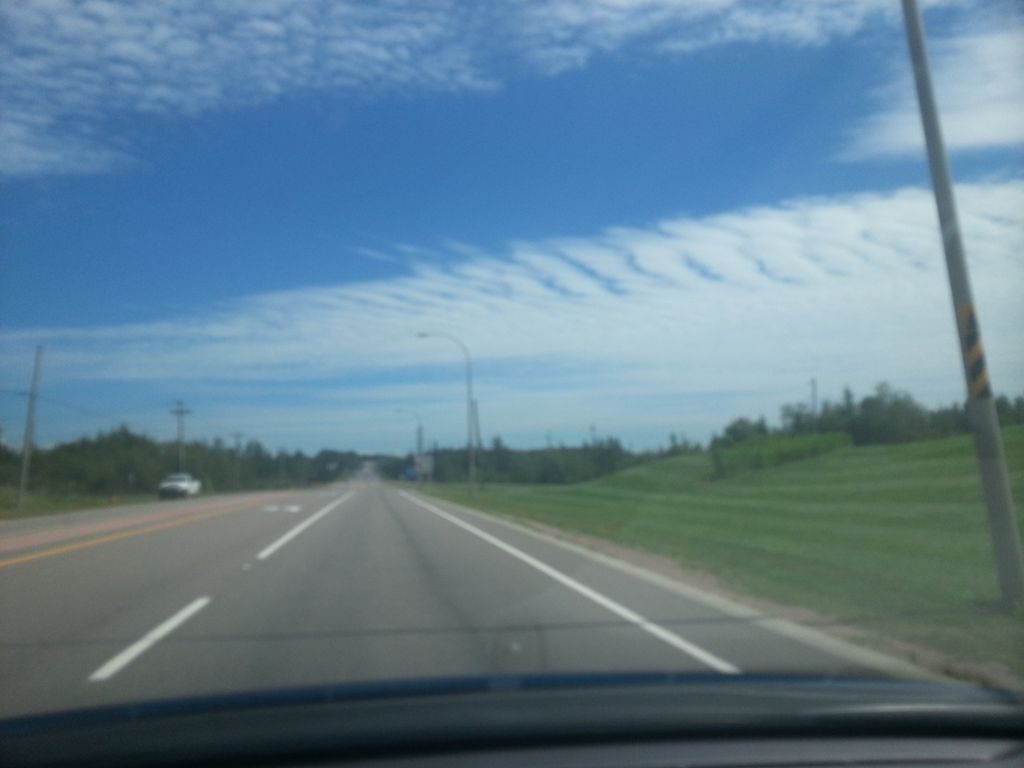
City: charlottetown